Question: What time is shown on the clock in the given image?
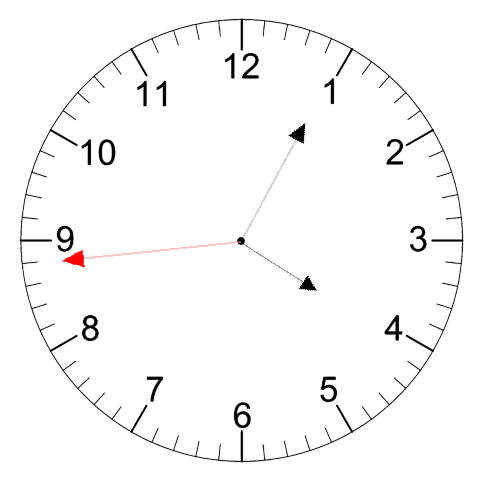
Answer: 04:04:44